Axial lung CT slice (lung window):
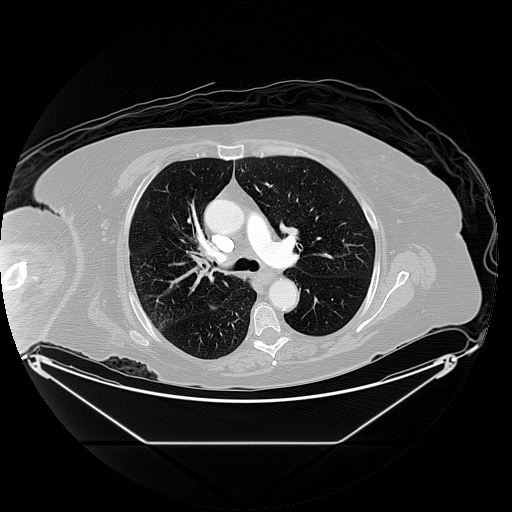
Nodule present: no